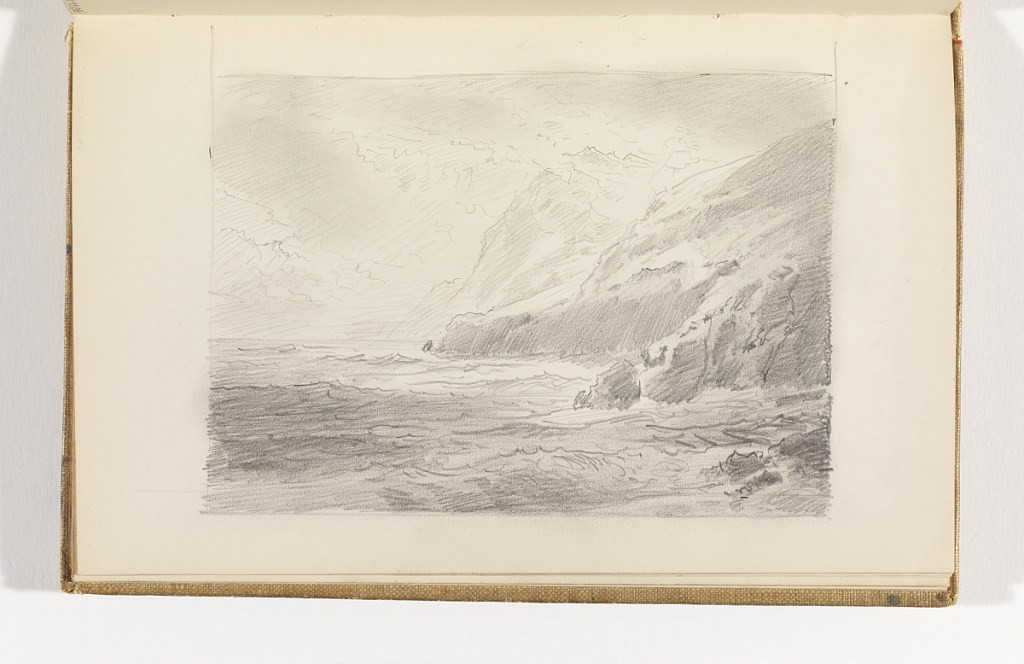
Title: Seascape with High Cliffs
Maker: William Trost Richards, American, 1833–1905
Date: after 1878
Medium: Graphite on cream wove paper
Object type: Sketchbook folio
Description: Flat ocean with four cliffs on right.